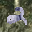
Label: 2